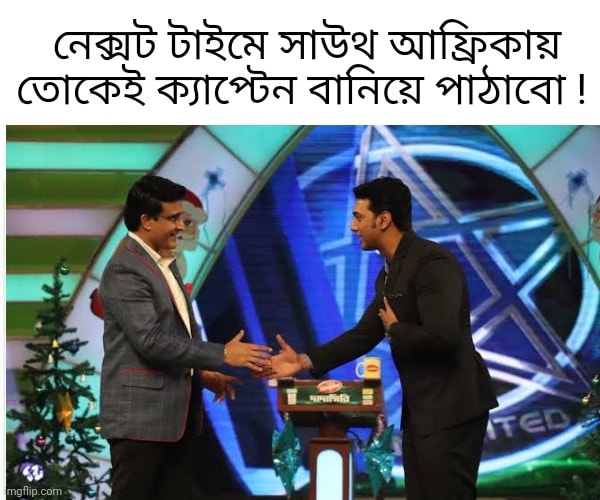
Text: নেক্সট টাইম সাউথ আফ্রিকায় তোকেই ক্যাপ্টেন বানিয়ে পাঠাবো
Label: Non Hate